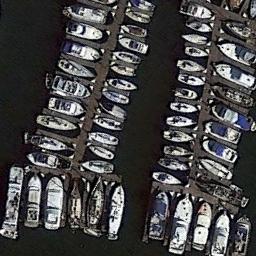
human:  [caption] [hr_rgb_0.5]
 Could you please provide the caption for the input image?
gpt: The harbor has lots of neatly docked boats and the color of the waters is dark green .

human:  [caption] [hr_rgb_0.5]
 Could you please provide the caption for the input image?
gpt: Many ships are in the harbor .

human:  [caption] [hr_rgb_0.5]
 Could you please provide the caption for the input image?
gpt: The ship stopped in good order at the harbor .

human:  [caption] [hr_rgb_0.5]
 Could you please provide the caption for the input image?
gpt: Many yachts are neatly arranged on the sea side of the harbor .

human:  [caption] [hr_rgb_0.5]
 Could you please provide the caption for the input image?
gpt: There are many ships docked neatly at the harbor .